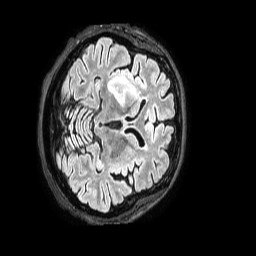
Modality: FLAIR
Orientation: axial
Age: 38
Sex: female
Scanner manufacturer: philips
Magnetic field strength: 3 T
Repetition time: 4.8 s
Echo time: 0.34 s